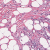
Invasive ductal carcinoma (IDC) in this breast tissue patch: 1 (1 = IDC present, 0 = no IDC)